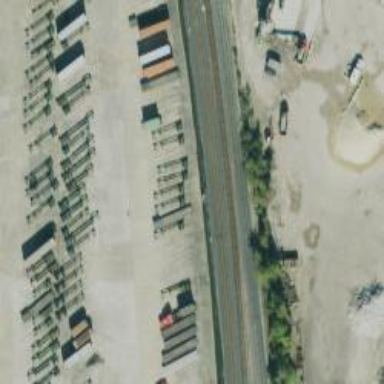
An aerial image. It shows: Railway siding for service.